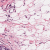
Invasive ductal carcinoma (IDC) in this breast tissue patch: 0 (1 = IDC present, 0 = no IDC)